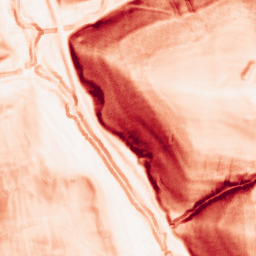
Category: morphological
Decomposition family: morphological_square
Decomposition parameters: operation: gradient
size: 5
Upsampling method: fft_zeropad
Upsampling parameters: scale: 8
Upsampling scale: 8